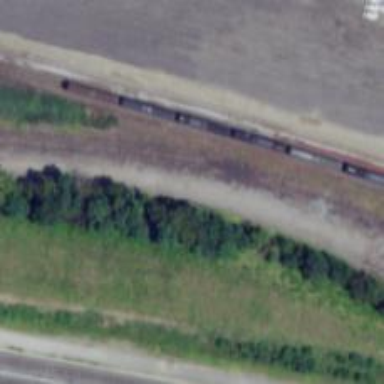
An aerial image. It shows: Abandoned railway yard.